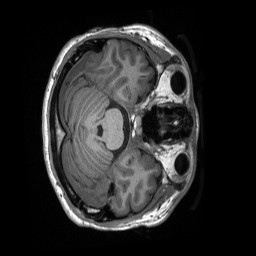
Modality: T1w
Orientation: axial
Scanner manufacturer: siemens
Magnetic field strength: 3 T
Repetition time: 2.3 s
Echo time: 0.00232 s